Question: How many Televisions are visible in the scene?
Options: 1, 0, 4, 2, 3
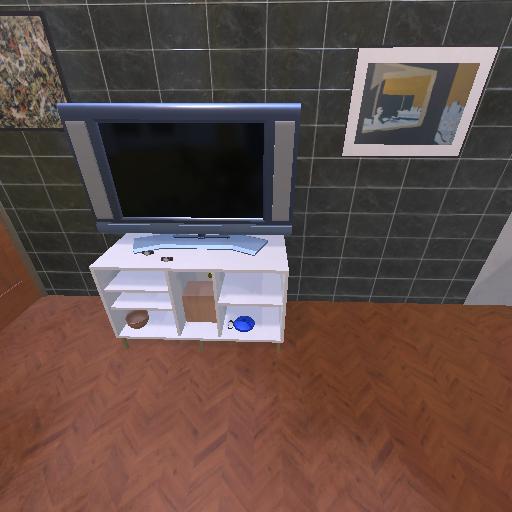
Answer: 1